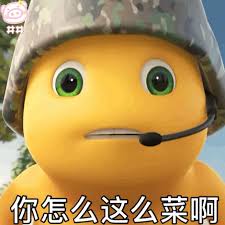
Label: nailong